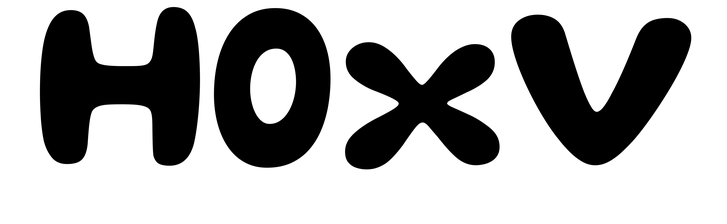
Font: Gluten_SemiBold